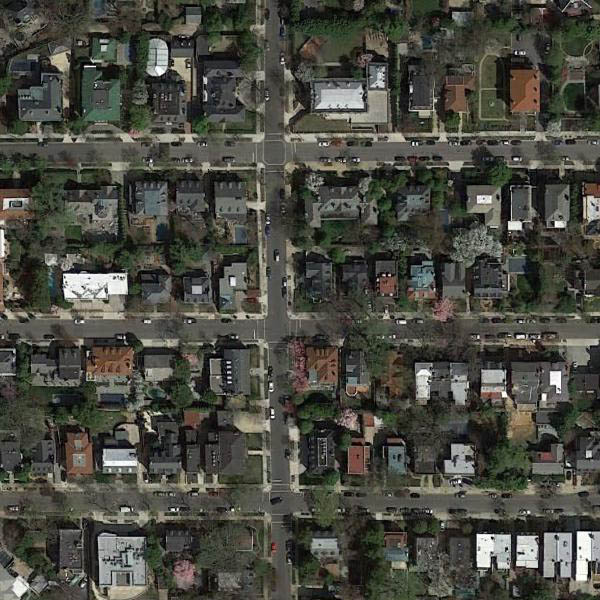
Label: DenseResidential